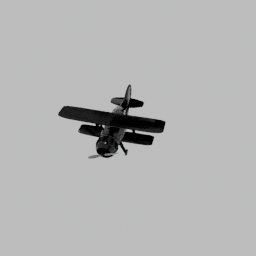
Label: mechanical